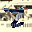
Label: 7